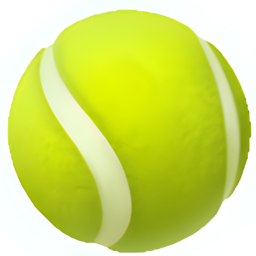
Name: tennis racquet and ball
Emoji: 🎾
Group: Activities
Sub-group: sport